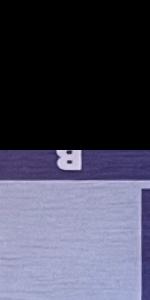
Label: Empty